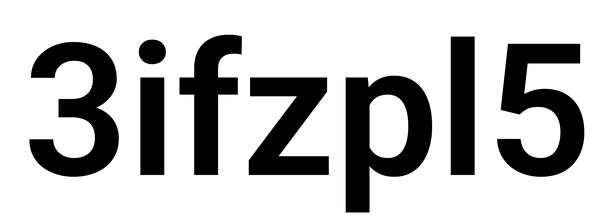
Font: Roboto_SemiBold